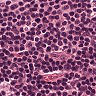
Metastatic tissue present: no